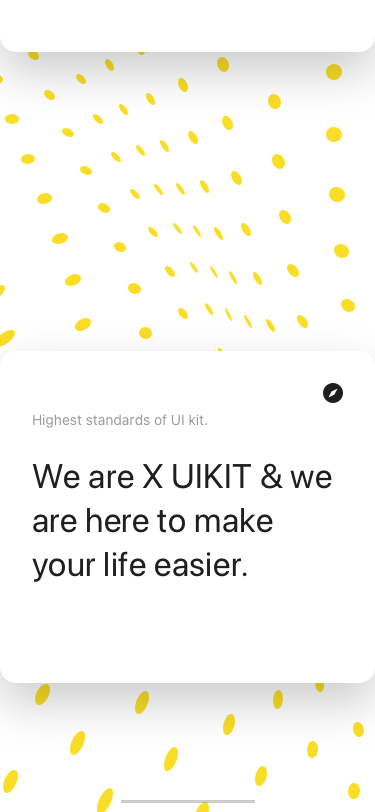
Text in this UI design:
Highest standards of UI kit.
We are X UIKIT & we are here to make your life easier.